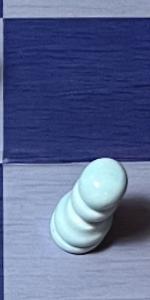
Label: Pawn_White